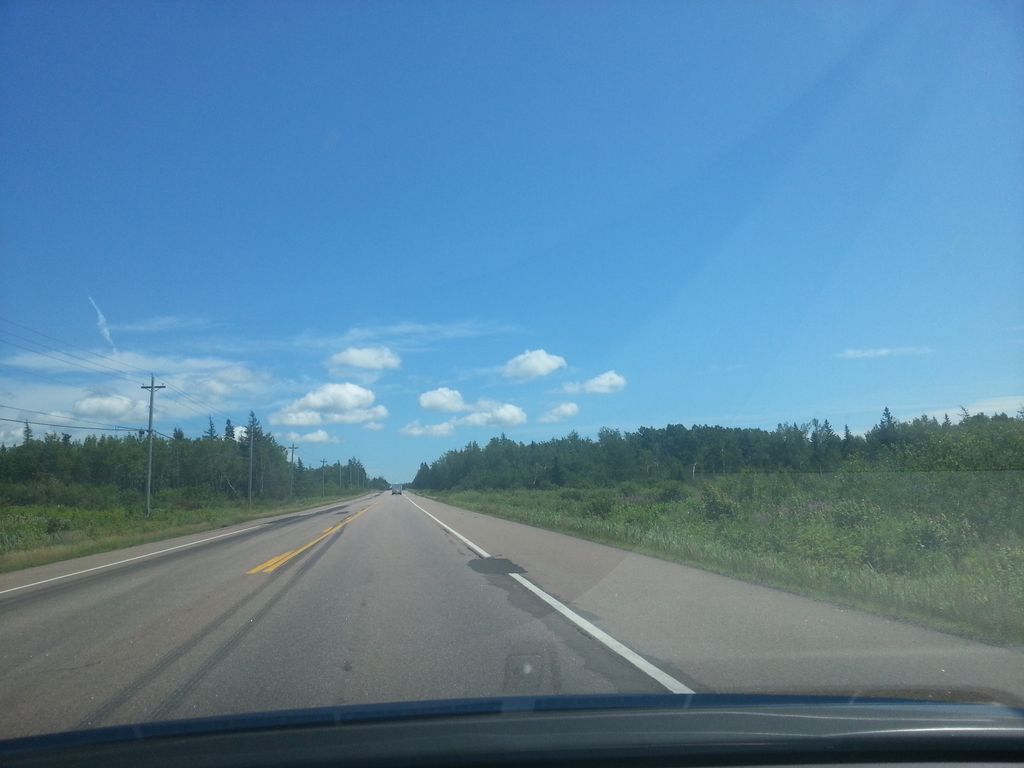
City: charlottetown